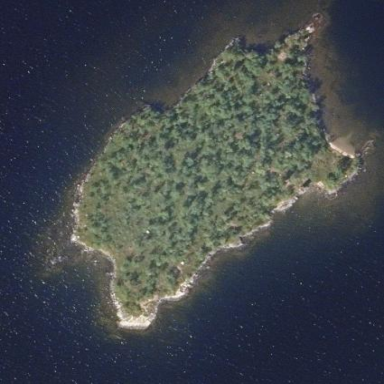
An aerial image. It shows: Islet.